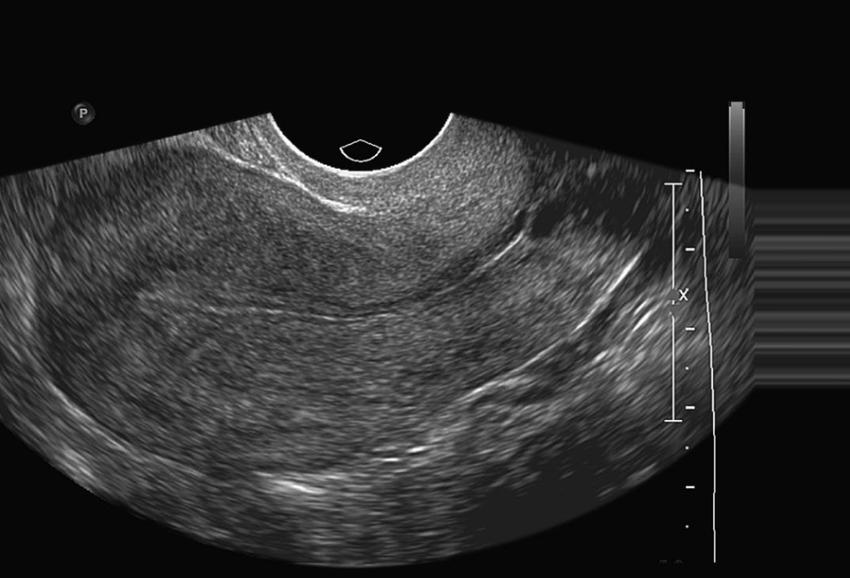
Label: notinfected